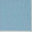
Piece: xx